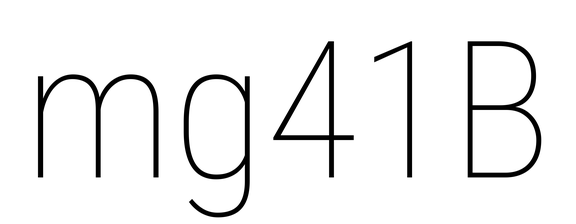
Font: Roboto_Condensed_Thin